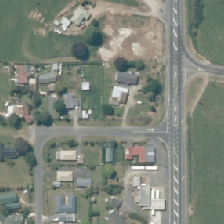
Land cover: urban_build_up